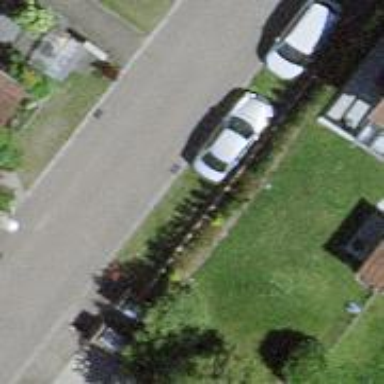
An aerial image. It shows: Street side parking spaces with parallel orientation.